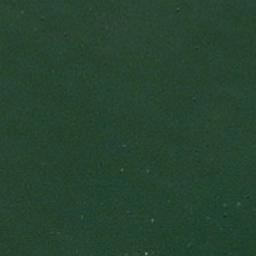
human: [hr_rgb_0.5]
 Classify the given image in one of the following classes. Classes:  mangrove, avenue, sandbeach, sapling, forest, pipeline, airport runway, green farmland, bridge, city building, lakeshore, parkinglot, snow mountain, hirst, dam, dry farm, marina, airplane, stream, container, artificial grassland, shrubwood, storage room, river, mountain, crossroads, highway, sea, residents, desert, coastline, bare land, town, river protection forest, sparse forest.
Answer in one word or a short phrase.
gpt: sea